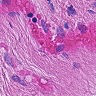
Metastatic tissue present: no